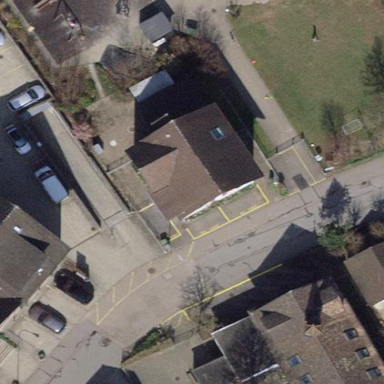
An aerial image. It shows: Kindergarten building.